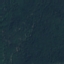
Land use / land cover: Forest